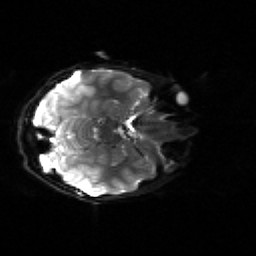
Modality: sbref
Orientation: axial
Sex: male
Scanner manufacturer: siemens
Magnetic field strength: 3 T
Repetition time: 5 s
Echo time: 0.071 s